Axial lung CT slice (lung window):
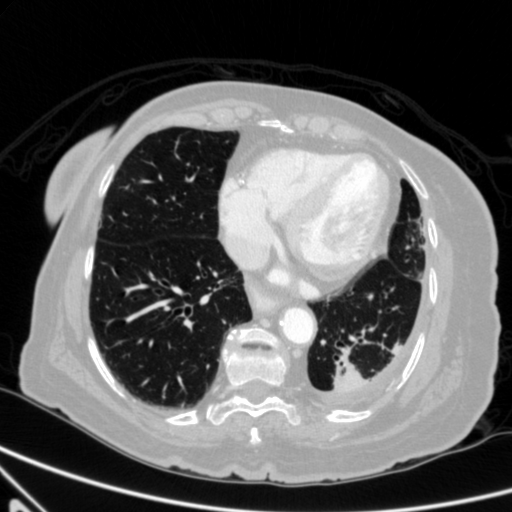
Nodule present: no